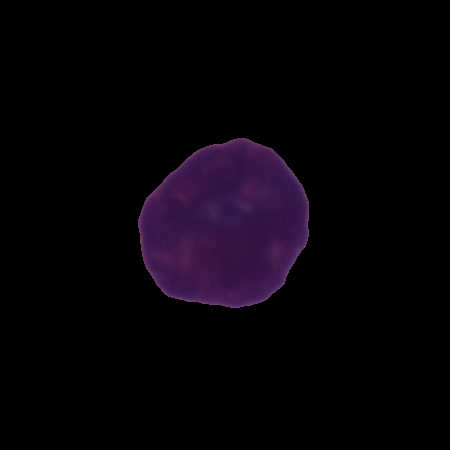
Label: healthy